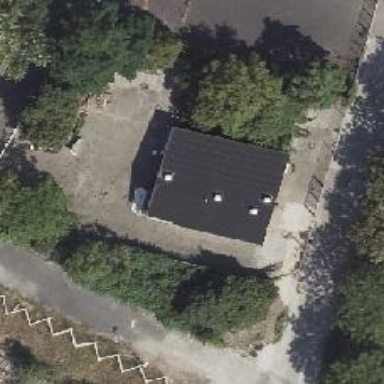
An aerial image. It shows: Workshop building.